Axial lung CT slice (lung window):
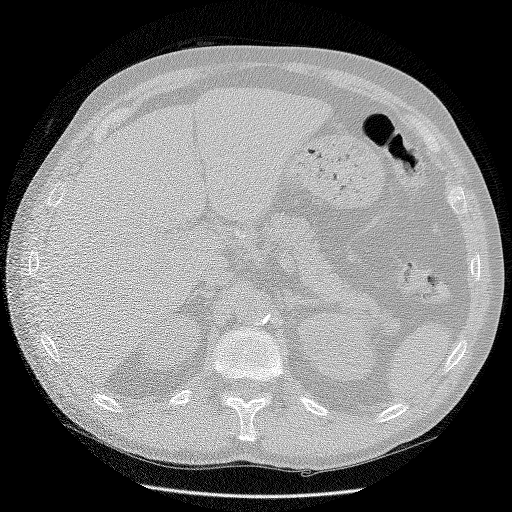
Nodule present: no